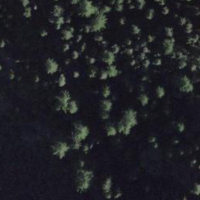
EUNIS habitat code: 43
Species observed at this site:
Podisma pedestris